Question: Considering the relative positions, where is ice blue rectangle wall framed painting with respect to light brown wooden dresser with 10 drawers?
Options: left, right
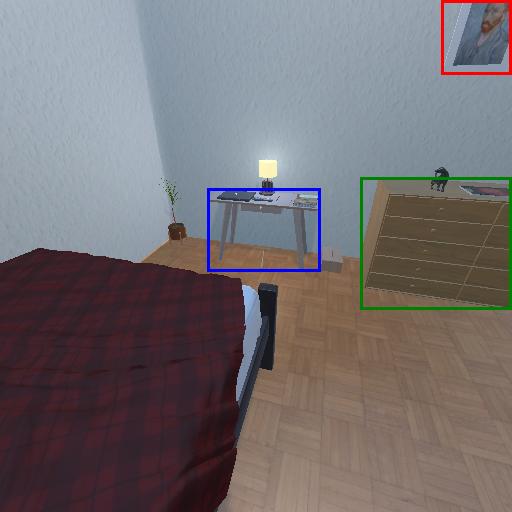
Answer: left